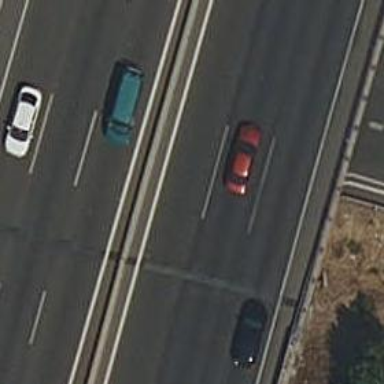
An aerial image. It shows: View of motorway.